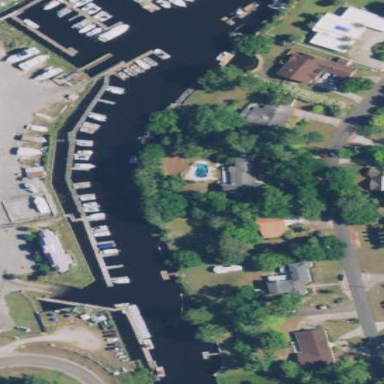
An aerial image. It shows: Marina on water with dock.